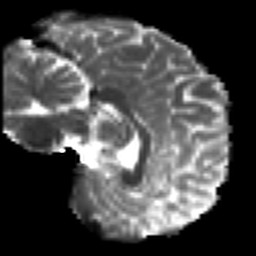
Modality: T2w
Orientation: sagittal
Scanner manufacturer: siemens
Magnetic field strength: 3 T
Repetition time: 7.8 s
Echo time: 0.09 s